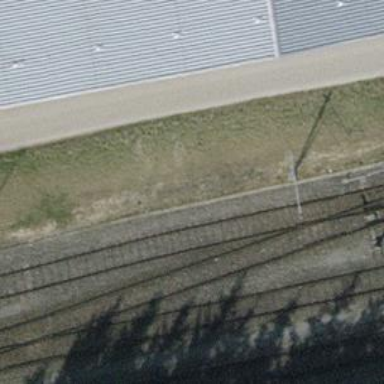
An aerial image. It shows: Single track railway spur with electrification through contact line.